Question: We have navigated to my development folder in command prompt.
'C:\Users\ABC\Code\Dev'
Now when I try to do a 'eb' or 'eb init'
I get the below error

Python 3.4 is installed. Can that be a problem?
There is no reference to this error in the Amazon Docs as well.
It's a standard Node.JS/ExpressJS Project.
Please guide.
Cheers and Thanks in Advance.
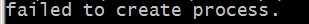
Answer: Got help from AWS Forums.
Run 'python eb-script.py' command in 'Python34\Scripts' directory.
It should be the same as running 'eb' command.
And 'eb' is up and running.
Try hitting 'eb --help'
Cheers! :)